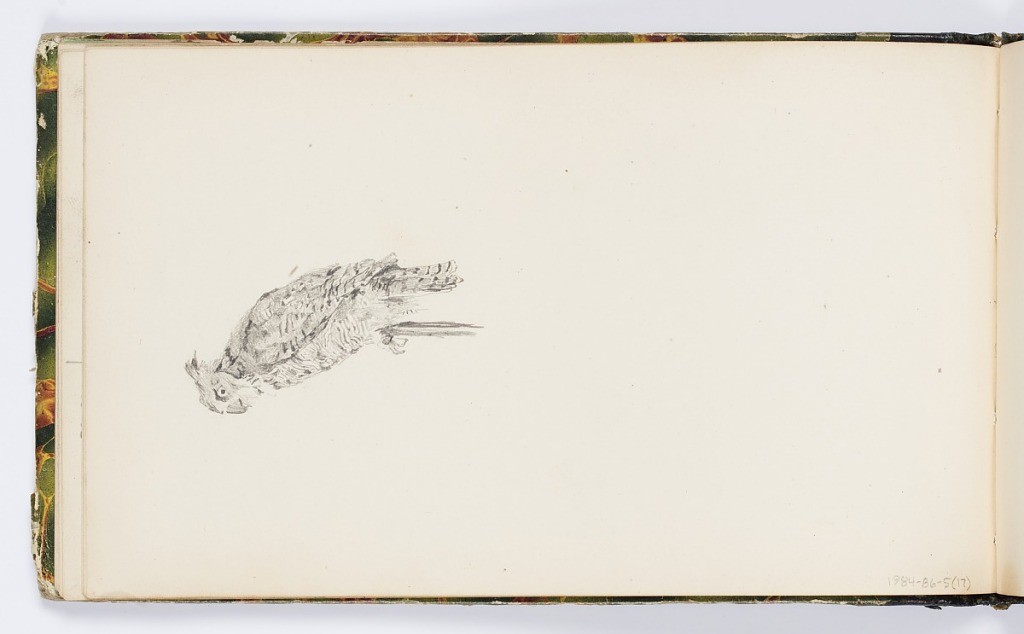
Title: Sketchbook Page: Bird of Prey
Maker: Kenyon Cox, American, 1856–1919
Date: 1875
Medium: Graphite on paper
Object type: Sketchbook folio
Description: Sketch of a bird of prey.